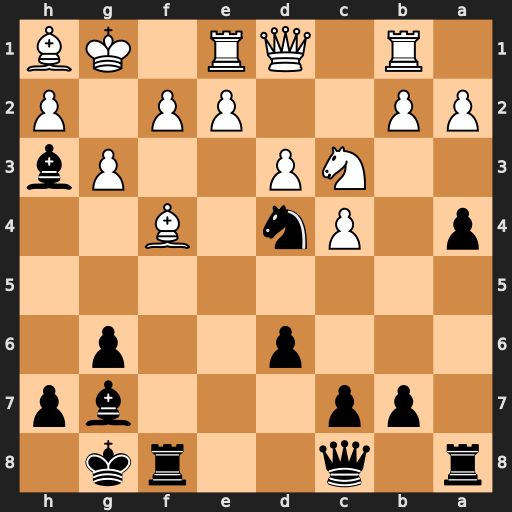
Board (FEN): r1q2rk1/1pp3bp/3p2p1/8/p1Pn1B2/2NP2Pb/PP2PP1P/1R1QR1KB
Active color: b
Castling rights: -
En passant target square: -
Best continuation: Rxf4 Bd5+ Rf7 Bxf7+ Kxf7